Question: Here is the idea:

The user types in a command which it has to be send to an android device.
Then the android device runs the command and returns the result to the php page which displays the result in the page!
I have tried with sockets but with no luck(i wanted to keep a connection alive until the closure of the page).
I know how to run commands in my android device:
'''
Runtime.getRuntime().exec( command,args);
'''
And I also know how to send data to the php server:
'''
HttpPost httppost = new HttpPost("http://192.168.10.21/epl371/index.php?");
etc...
'''
The problem is that I want to send data to the android device first via the text box after pressing the submit button.
Is there a way to do this? Is HttpPost a wrong way to do this?
I have tried so many things like:
'''
URL url = new URL(SERVER_URL);
URLConnection connection = url.openConnection();
etc..
'''
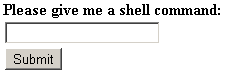
Answer: Thanks for the clarification!
Since the server most probably has the more permanent IP address, it might be a good idea to write your android application the following way:
1. When it starts, it sends (via HttpRequest(), maybe) it's current IP address. This way server knows where to send commands.
2. While running, application listens on particular IP port for the commands and sends back the replies, you may find details here.
3. When stopped, application sends to the server the 'stopped' status, so your server knows your phone is gone.
Your server part, besides your form, might require additional handlers for android start/stop requests (see above) and some logic about where to save IP address between page reloads.